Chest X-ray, AP view. Patient: 21 years old, sex M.
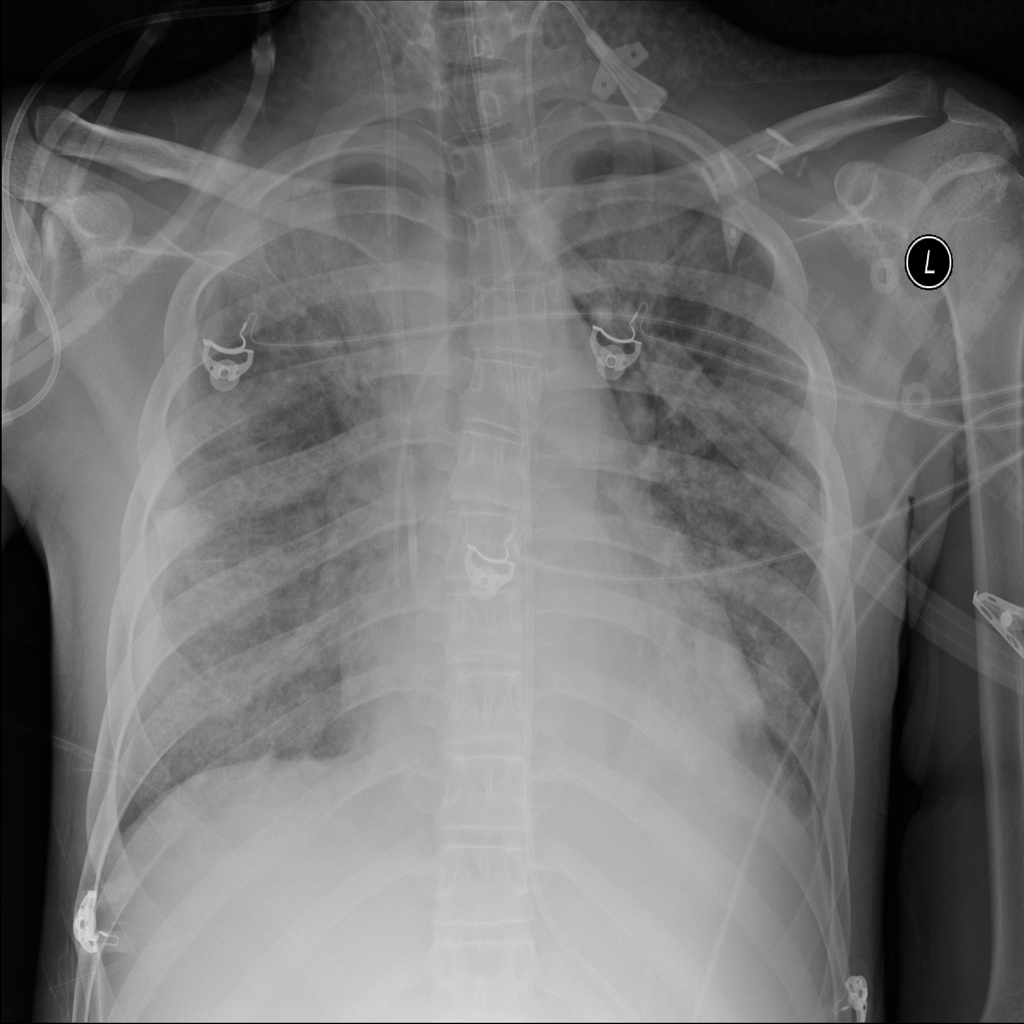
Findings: Effusion